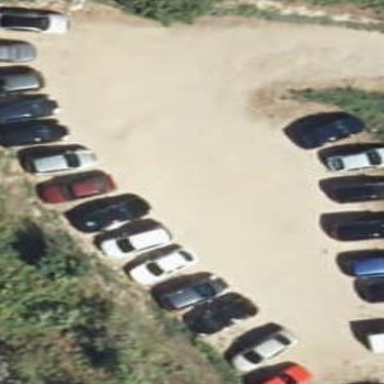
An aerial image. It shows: Parking area with unpaved surface.